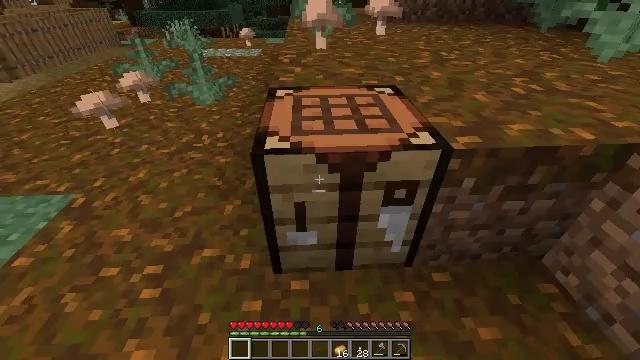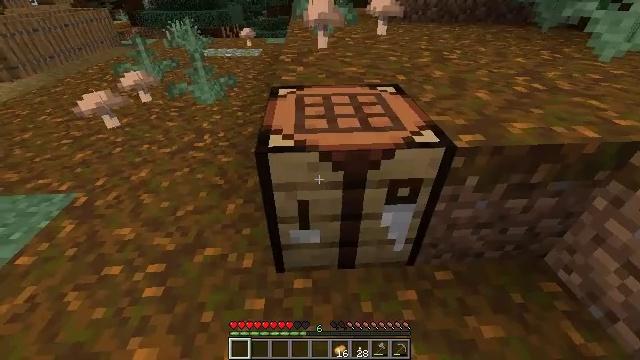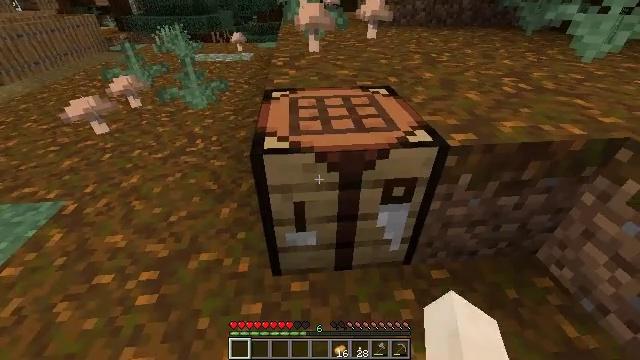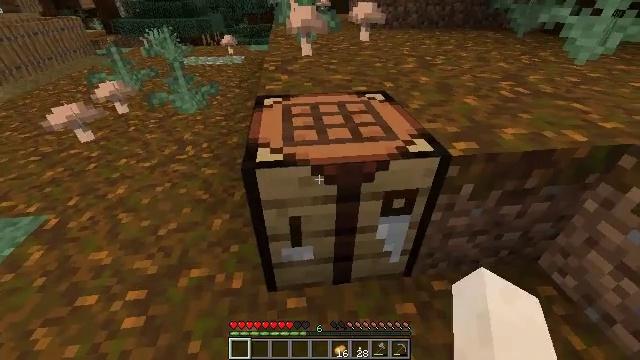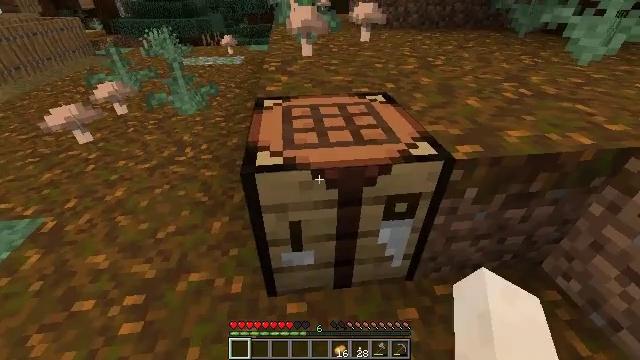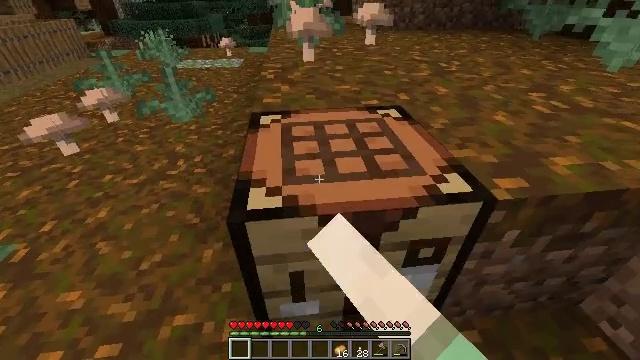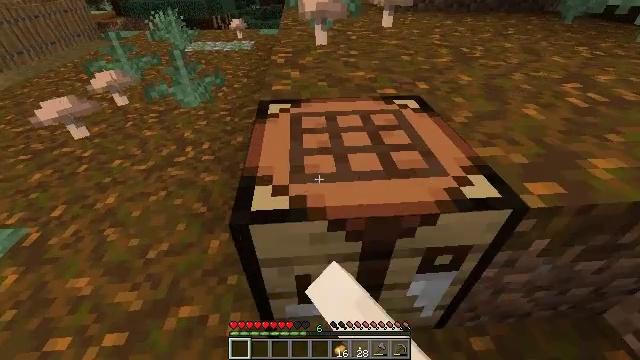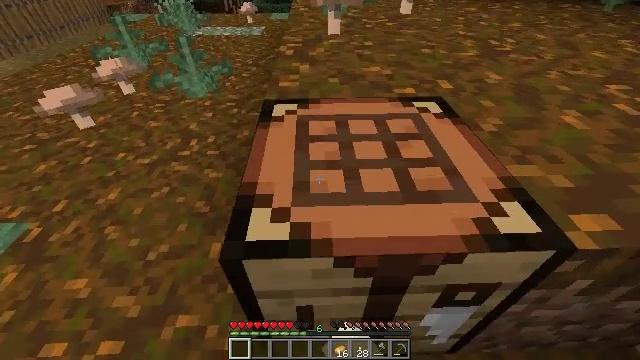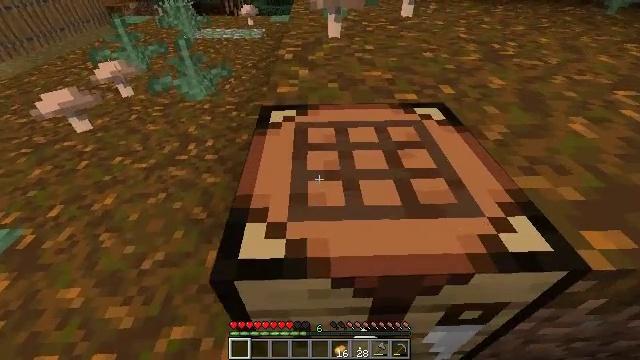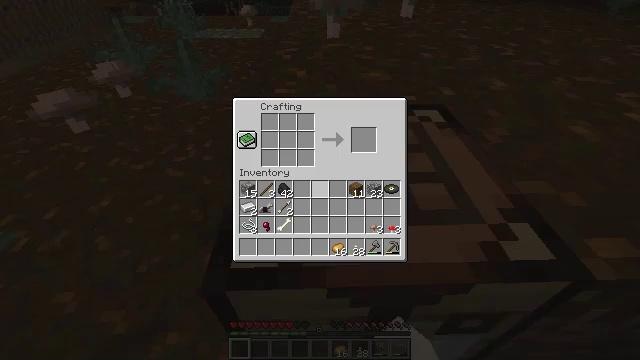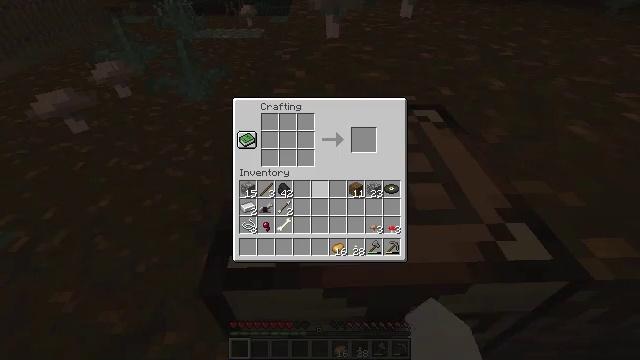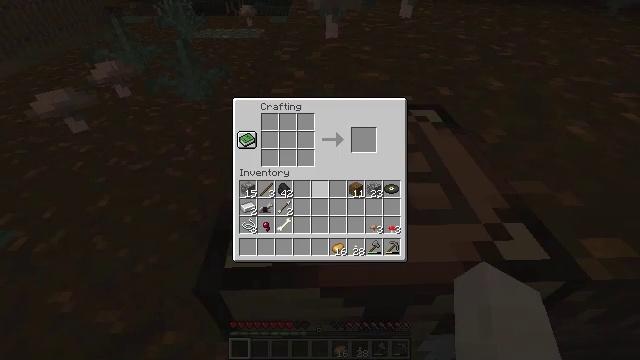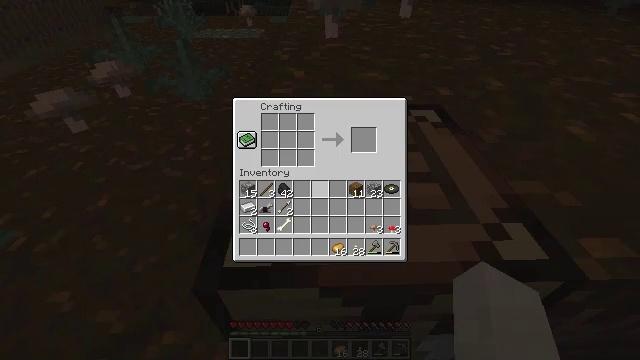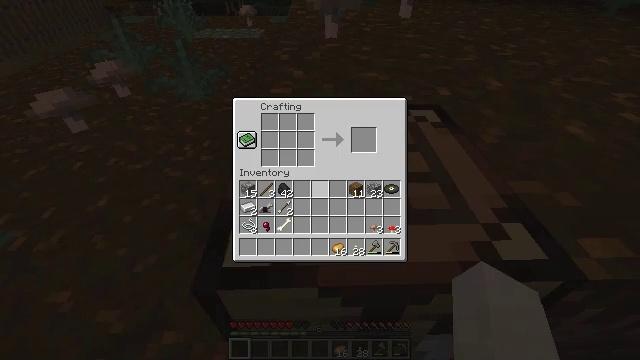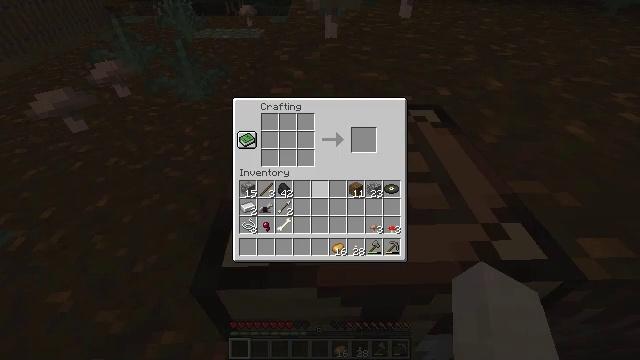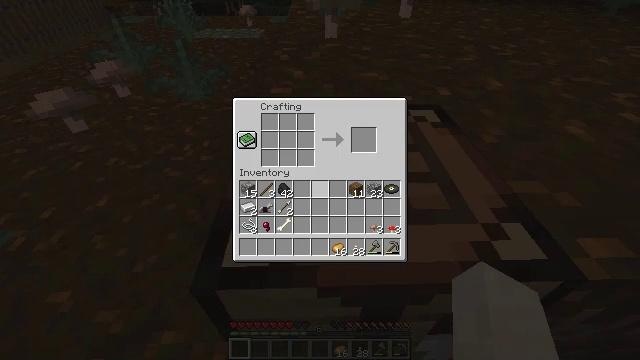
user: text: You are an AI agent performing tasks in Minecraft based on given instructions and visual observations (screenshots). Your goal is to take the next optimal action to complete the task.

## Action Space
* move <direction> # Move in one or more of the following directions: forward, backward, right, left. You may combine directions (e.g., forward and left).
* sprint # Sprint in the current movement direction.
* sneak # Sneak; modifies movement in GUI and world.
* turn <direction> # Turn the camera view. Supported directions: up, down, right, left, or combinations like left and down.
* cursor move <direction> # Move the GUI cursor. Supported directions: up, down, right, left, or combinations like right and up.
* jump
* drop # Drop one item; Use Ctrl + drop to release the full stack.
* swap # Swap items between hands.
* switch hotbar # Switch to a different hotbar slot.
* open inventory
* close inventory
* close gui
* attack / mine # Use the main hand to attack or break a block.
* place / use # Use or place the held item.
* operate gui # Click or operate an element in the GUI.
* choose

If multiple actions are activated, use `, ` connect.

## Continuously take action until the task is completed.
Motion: motion action
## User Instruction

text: Use the crafting grid to craft a bowl.
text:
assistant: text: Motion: no_op
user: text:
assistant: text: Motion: turn right
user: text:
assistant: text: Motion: move forward, turn right
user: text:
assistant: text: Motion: move forward, use / place
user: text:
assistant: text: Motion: move forward, use / place
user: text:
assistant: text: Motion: move forward, turn left and down, use / place
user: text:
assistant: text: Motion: turn left and down
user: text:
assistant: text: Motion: no_op
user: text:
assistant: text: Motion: open gui
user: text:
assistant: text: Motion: no_op
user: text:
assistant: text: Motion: no_op
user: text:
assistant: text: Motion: no_op
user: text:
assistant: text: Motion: no_op
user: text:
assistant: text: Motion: no_op
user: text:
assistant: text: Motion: no_op
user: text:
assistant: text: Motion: no_op
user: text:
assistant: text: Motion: no_op
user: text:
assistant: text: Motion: no_op
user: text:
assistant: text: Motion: cursor move right
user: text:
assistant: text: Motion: no_op
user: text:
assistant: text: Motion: no_op
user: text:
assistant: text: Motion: no_op
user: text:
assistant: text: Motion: no_op
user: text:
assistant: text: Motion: no_op
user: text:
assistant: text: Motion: no_op
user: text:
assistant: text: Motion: no_op
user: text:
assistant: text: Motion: no_op
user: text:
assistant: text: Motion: no_op
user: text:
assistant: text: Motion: no_op
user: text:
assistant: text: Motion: no_op